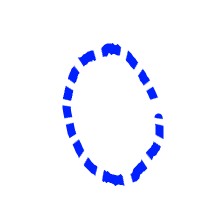
Shape: circle